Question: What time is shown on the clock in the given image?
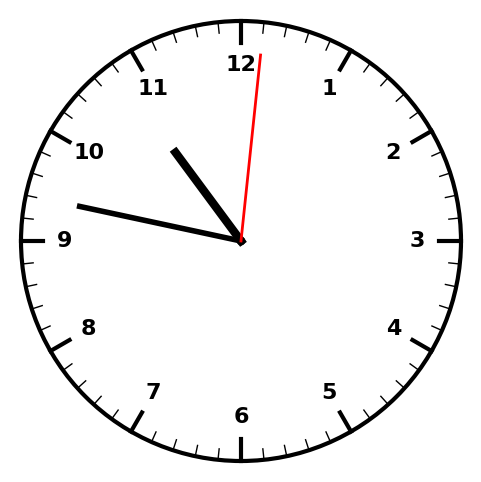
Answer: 10:47:01